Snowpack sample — Rabbit Ears Pass, Jackson County, Colorado, USA (12/17/25, 1:08 PM MST)
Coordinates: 40.387, -106.625
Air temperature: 34 °F
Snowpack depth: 46 cm
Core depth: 20 cm
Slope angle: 6°, slope face: 165°
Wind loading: medium
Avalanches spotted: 0
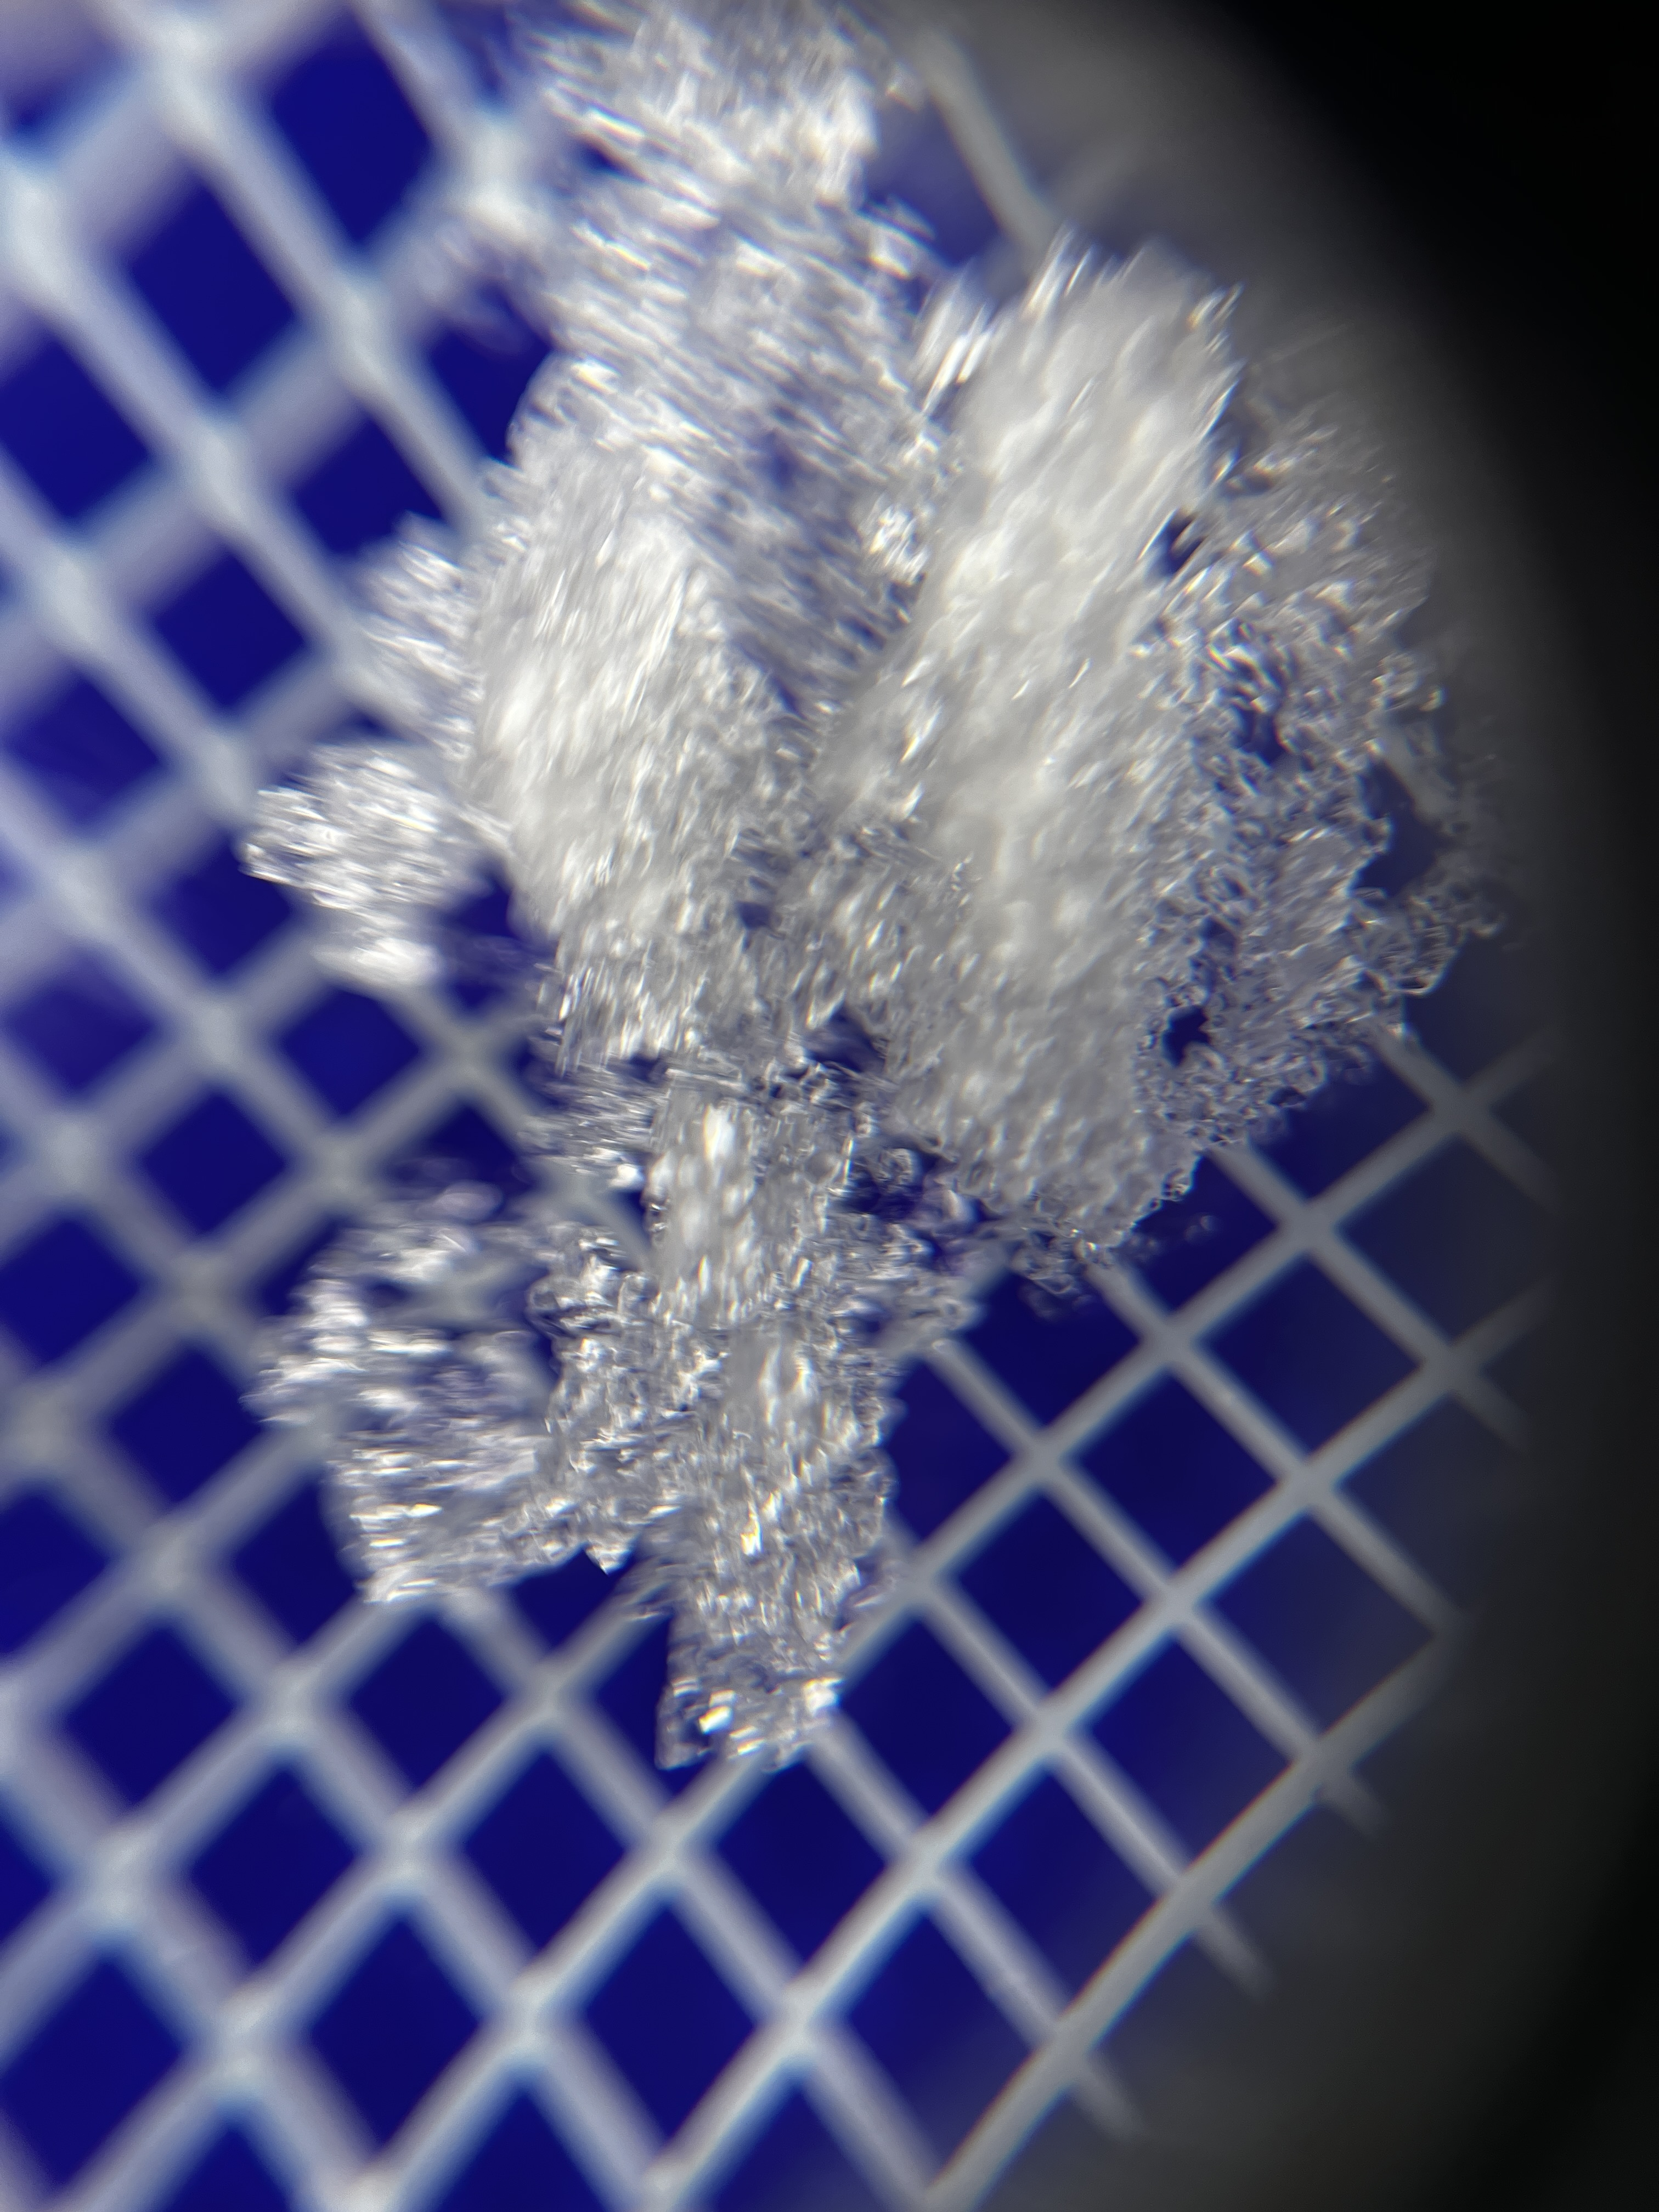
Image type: magnified_profile
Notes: No avalanches spotted nearby, although collected in a meadowy area with minimal risk on this face of the pass.